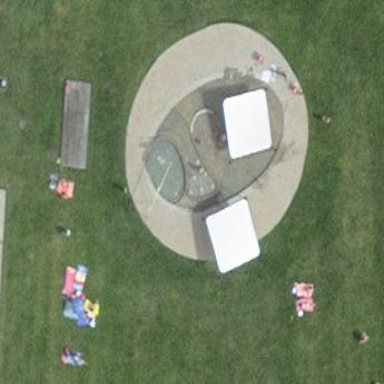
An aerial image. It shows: Swimming pool area designed for children. It is leisure land with swimming facilities.